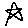
Label: star